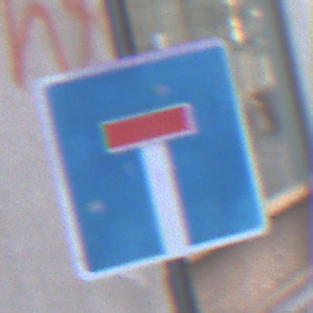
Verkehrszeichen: Sackgasse
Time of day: MorningAfternoon
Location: Outdoor (Urban)
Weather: PartlyCloudy
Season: NotSpecified
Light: Natural